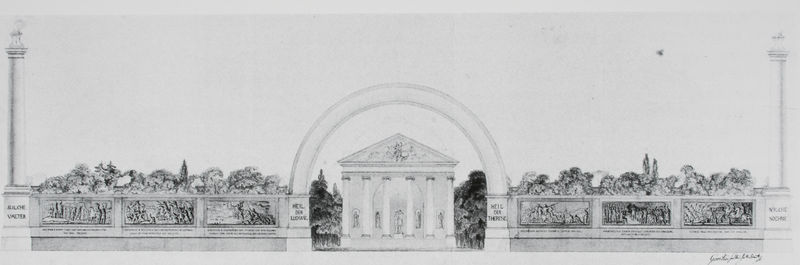
Titel: Illuminations-Dekoration
Künstler: Andreas Gärtner
Standort: München
Institution: Architekturmuseum der Technischen Universität
Schlagwörter: vogel, weiß, bäume, landschaft, stadt, grau, hintergrund, schwarz, skizze, säule, säulen, zeichnung, dach, gebäude, park, zaun, architektur, rahmen, sockel, signatur, brüstung, büsche, sträucher, klassizismus, pflanzen, wald, garten, statue, relief, schrift, bilder, ansicht, bogen, giebel, mauer, grafik, graphik, rundbogen, treppe, inschrift, geländer, stufe, tor, eingang, nische, unterschrift, torbogen, balustrade, denkmal, schwarz-weiß, stich, revolution, beschriftung, bleistift, friedhof, entwurf, schema, halbkreis, halbrund, fries, portal, statuen, portikus, griechisch, obelisk, griechenland, plan, tempel, pavillon, kupferstich, reliefs, mausoleum, monument, aufriss, tympanon, inschriften, utopie, tafeln, panthenon, tempel säulen garten bogen reliefs tympanon